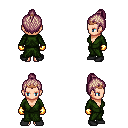
a pixel art fantasy rpg character, female body template, human, light skin, green robe, red pants, white blonde short topknot hairstyle, bronze tiara, gold gloves, black shoes, four views (front, back, left, right), 2x2 character sprite sheet, small pixel art, hard edges, no anti-aliasing